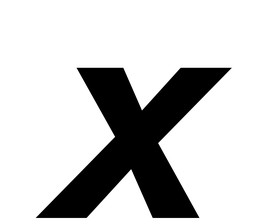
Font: InstrumentSans-Italic_Bold_Italic